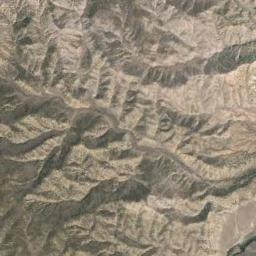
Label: mountain